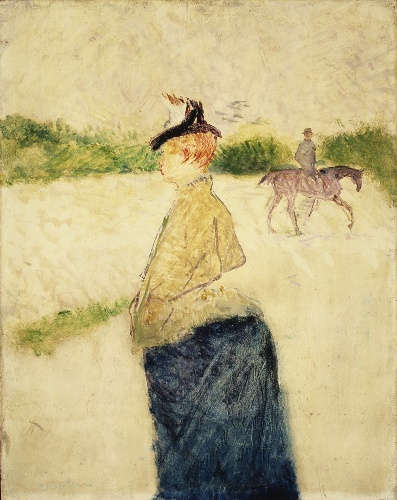
Title: Émilie
Artist: Henri de Toulouse-Lautrec
Artist bio: French, Albi 1864–1901 Saint-André-du-Bois
Date: late 1890s
Object type: Painting
Classification: Paintings
Medium: Oil on wood
Dimensions: 16 1/4 x 12 3/4 in. (41.3 x 32.4 cm)
Department: European Paintings
Credit line: The Lesley and Emma Sheafer Collection, Bequest of Emma A. Sheafer, 1973
Accession year: 1974
Repository: Metropolitan Museum of Art, New York, NY
Tags: Women|Men|Horses